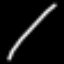
Label: line